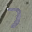
Label: 7